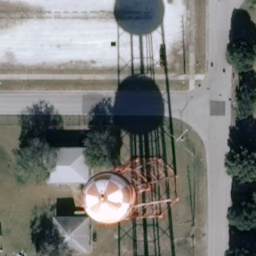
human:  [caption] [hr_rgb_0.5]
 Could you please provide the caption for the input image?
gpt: There are warehouses, some houses and plants.

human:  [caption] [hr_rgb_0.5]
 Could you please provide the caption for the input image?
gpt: There is a storeroom, some houses and plants.

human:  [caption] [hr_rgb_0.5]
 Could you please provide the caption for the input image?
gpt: There is a warehouse, some houses and plants.

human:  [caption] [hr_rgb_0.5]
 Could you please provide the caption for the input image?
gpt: There are storerooms, houses and some plants.

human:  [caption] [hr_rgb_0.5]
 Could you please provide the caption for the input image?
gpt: There are some warehouses, houses and factories.